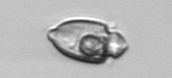
Label: Amphidinium